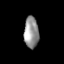
Tissue: lung
Cell type: Epithelial cells
Senescence score: 0.2222
Nuclear area (px): 449
Mean DAPI intensity: 149.007